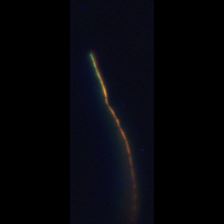
Taxon: Psuedo-nitzschia
Group: Diatoms